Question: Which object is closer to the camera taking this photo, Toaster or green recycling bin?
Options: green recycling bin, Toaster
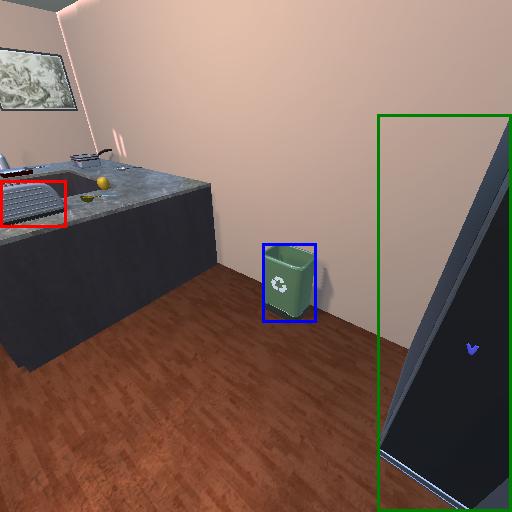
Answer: green recycling bin